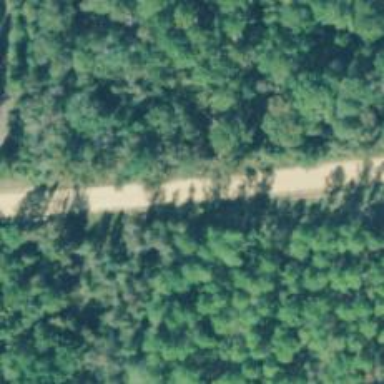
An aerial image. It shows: Unclassified road.